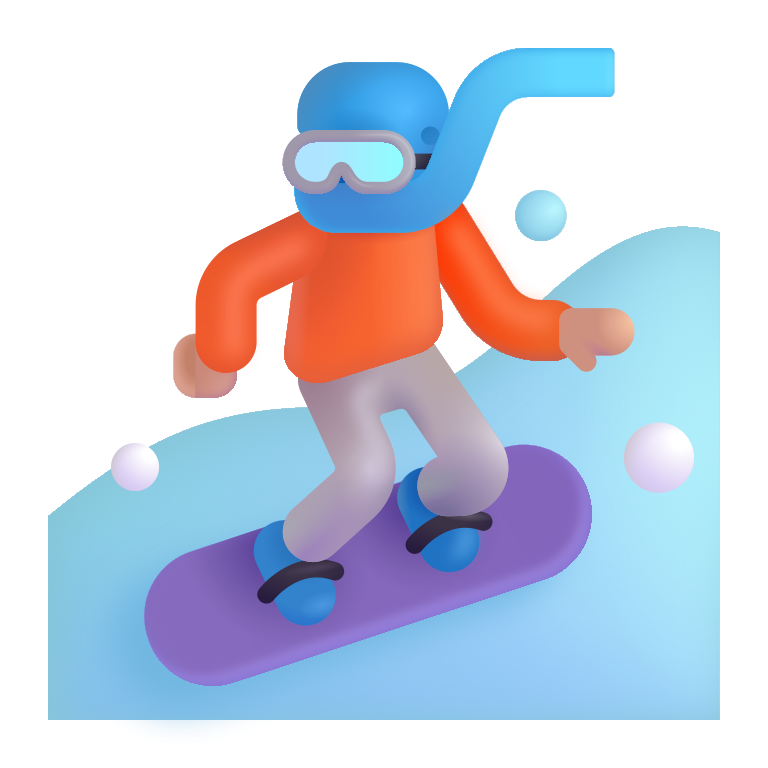
snowboarder color  light